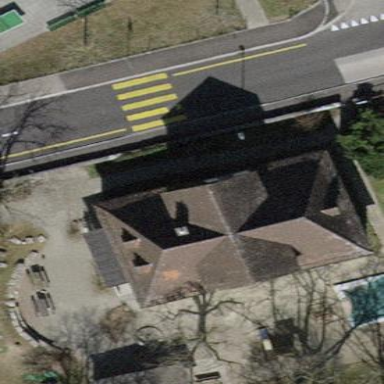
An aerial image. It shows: Kindergarten building.